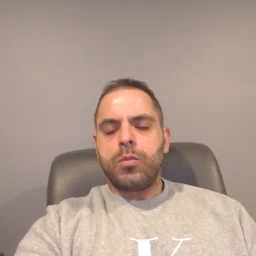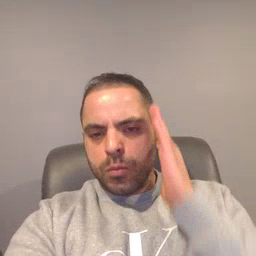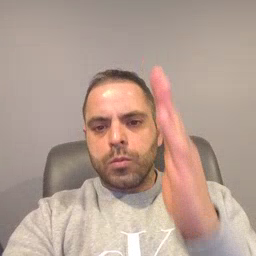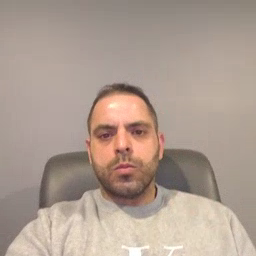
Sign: will